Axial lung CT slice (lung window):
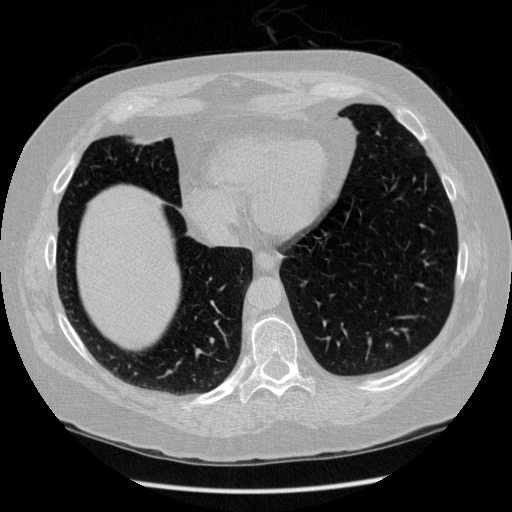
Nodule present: no